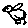
Label: bird